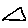
Label: triangle